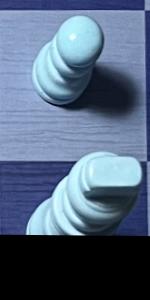
Label: King_White